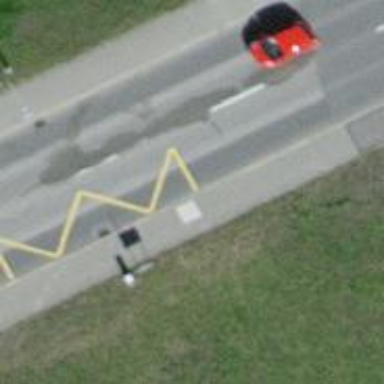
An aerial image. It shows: Bus stop with platform for public transport.